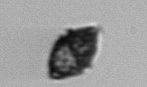
Label: Kryptoperidinium_triquetrum